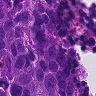
Metastatic tissue present: yes